Question: '''
tempTime = new DateTime(1989, 1, 1, Convert.ToInt32(tempTime.ToString("HH")) + 1, 0, 0);
string[] labels = new string[(totalMinutes / 60) + 3];
for (int a = 0; a < (totalMinutes / 60) + 3; a++)
{
tempTime = tempTime.AddHours(1);
labels[a] = tempTime.ToString("hh") + tempTime.ToString("tt");
}
//for (int i = 1; i < 20; i++)
// labels[i] = "" + i * 2;
graph.XAxis.Type = AxisType.Text;
graph.XAxis.Scale.TextLabels = labels;
'''
Above is the code I hard code the zed graph x axis, before I hard code it, this is the graph

After apply the code to hard code, it become like this , please help
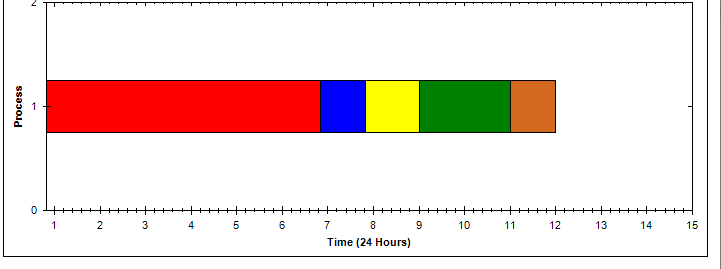
Answer: '''
string XAxis_ScaleFormatEvent(GraphPane pane, Axis axis, double val, int index)
{
if (index == 0)
{
return "this is 0 index";
}
else
{
return "else this is not 0 index";
}
}
'''
found answer, i need to add the event inside format event in the graph , hard code it by each label